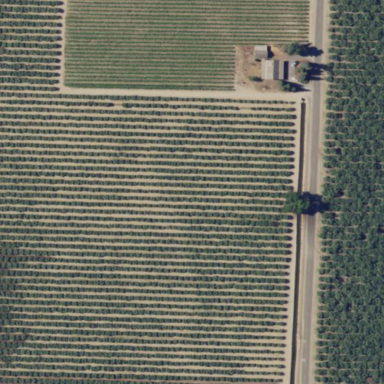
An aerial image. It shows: Vineyard growing grapes.